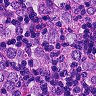
Metastatic tissue present: yes